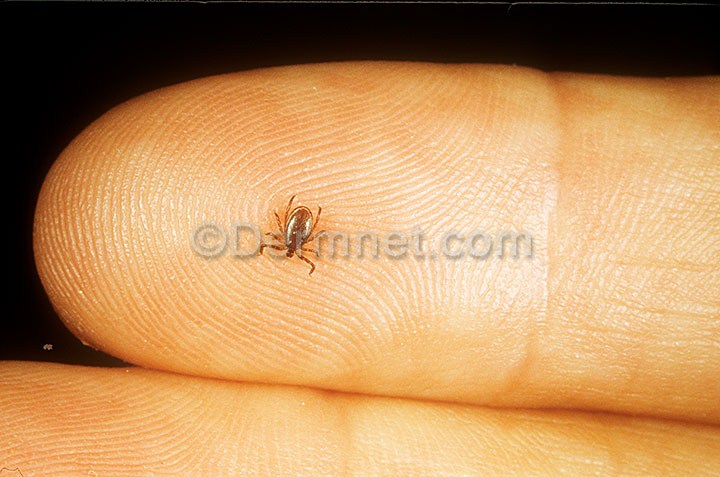
Disease: Scabies Lyme Disease and other Infestations and Bites